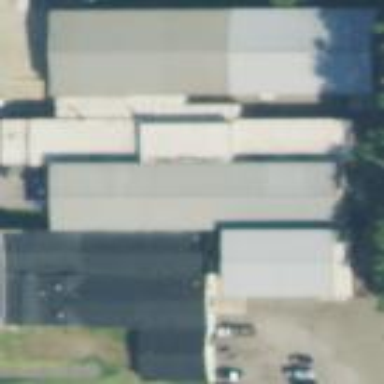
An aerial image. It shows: Industrial building.